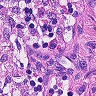
Metastatic tissue present: no